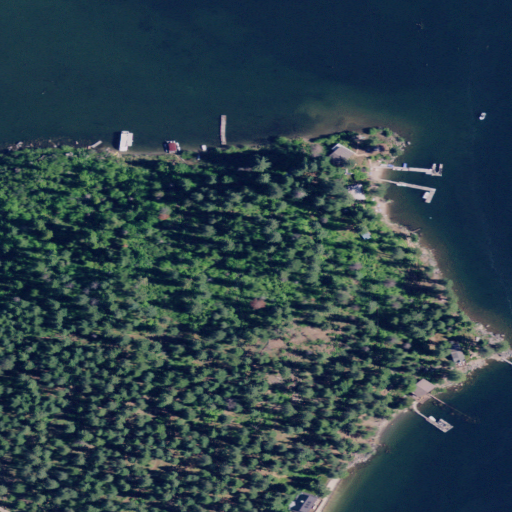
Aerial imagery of cape in Idaho named Donavons Point containing evergreen forest, open water, open development, herbaceous wetlands, and shrub